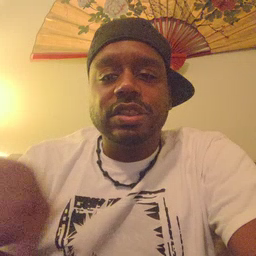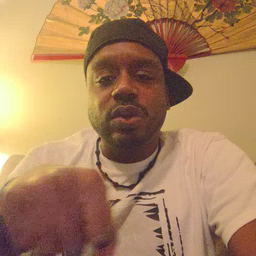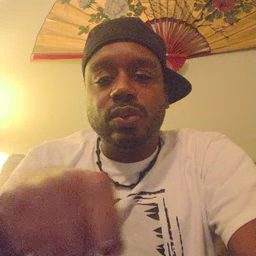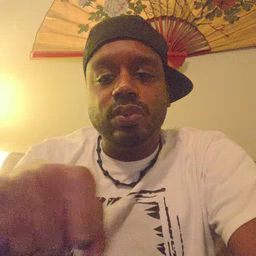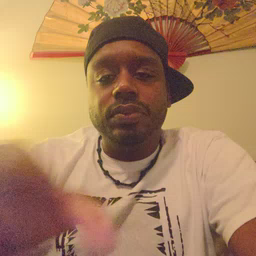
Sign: shoe